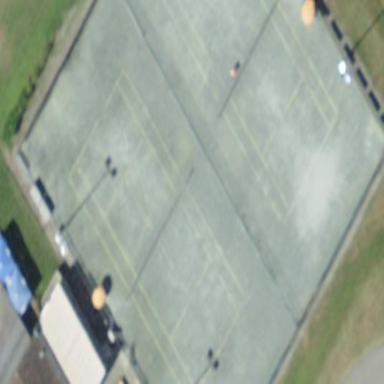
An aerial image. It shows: Tennis court on pitch designated for leisure land.